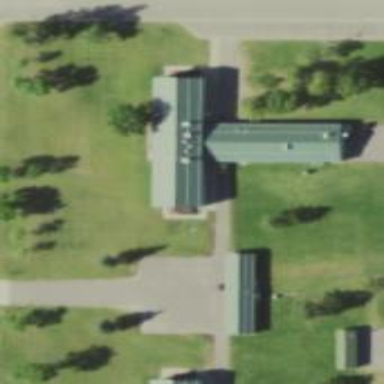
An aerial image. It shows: Military barracks building.